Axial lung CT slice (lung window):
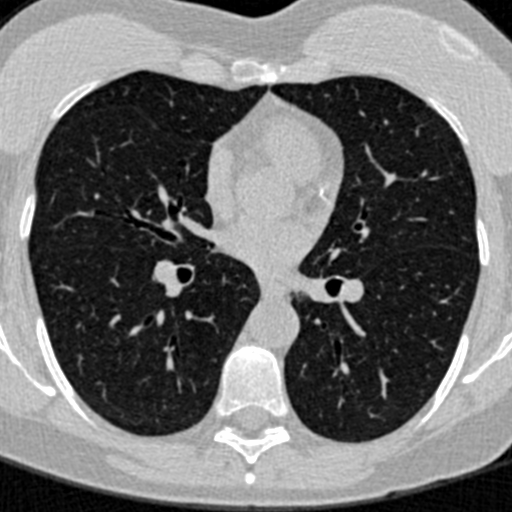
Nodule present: no